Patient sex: M
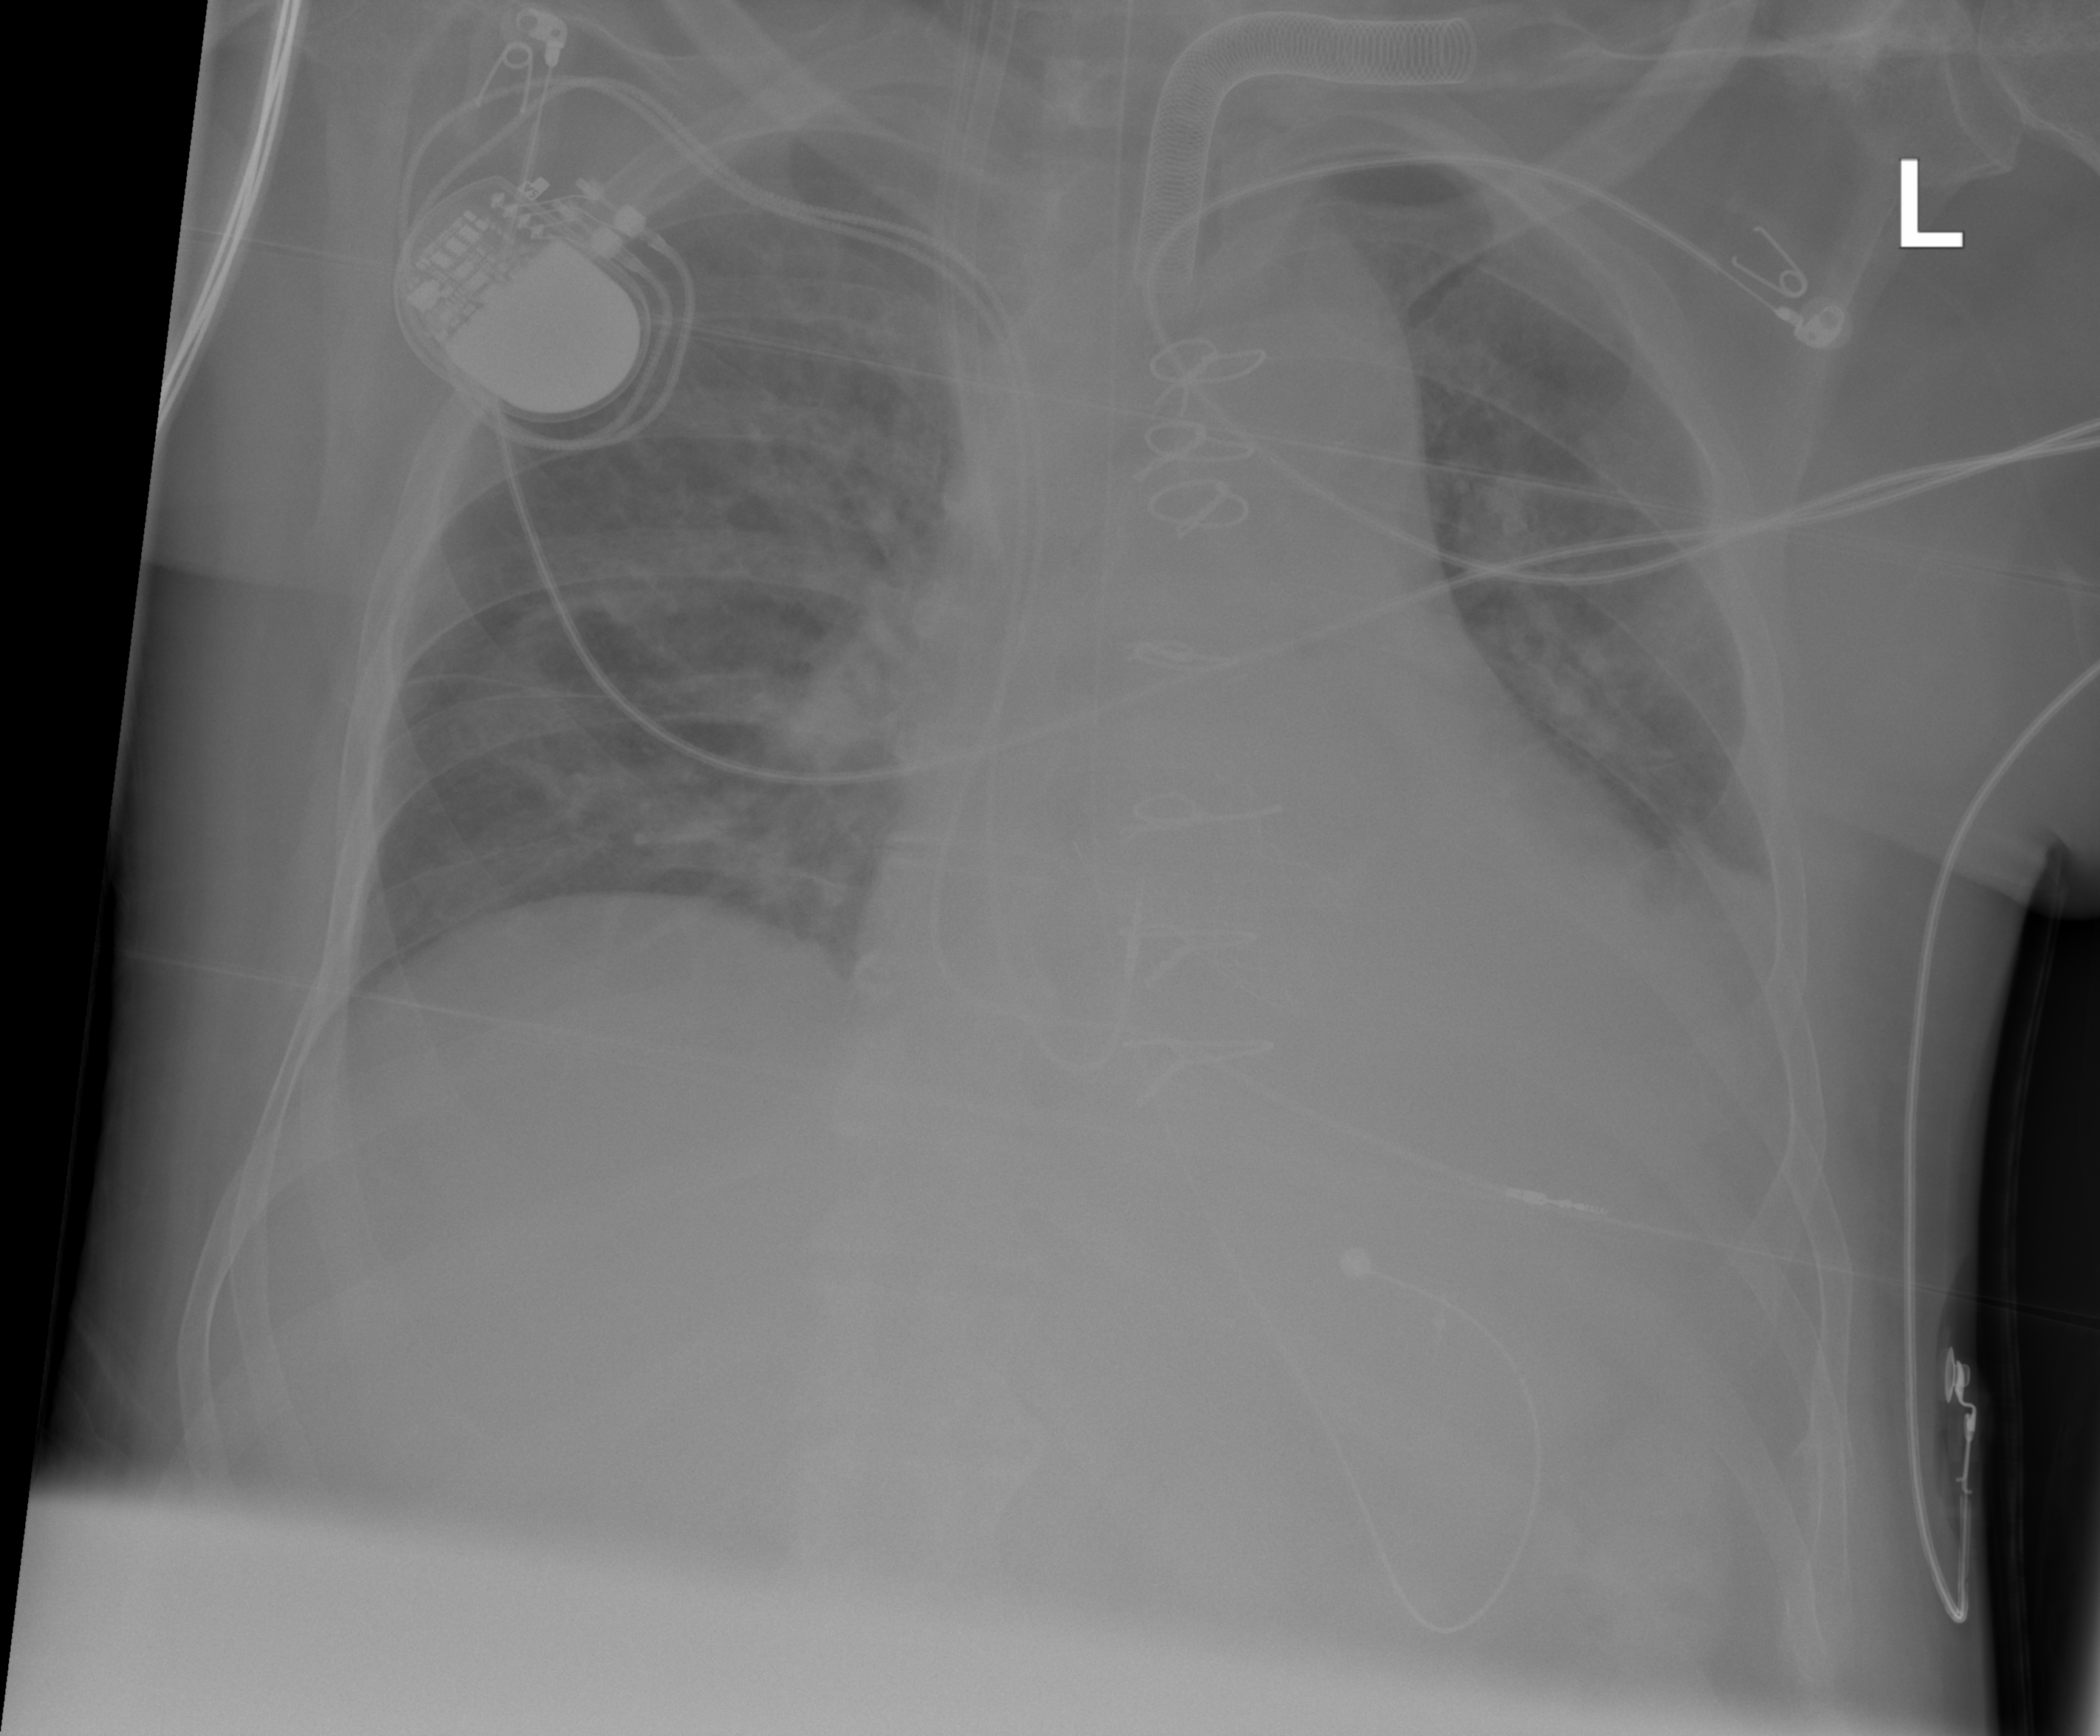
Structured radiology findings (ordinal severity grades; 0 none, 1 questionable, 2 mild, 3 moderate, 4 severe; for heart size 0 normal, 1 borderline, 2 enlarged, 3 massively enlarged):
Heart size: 2
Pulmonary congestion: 2
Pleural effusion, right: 0
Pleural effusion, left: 2
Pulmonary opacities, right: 2
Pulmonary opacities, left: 0
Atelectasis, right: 2
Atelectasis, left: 2